Modality: CBCT
Slice 114 of 159
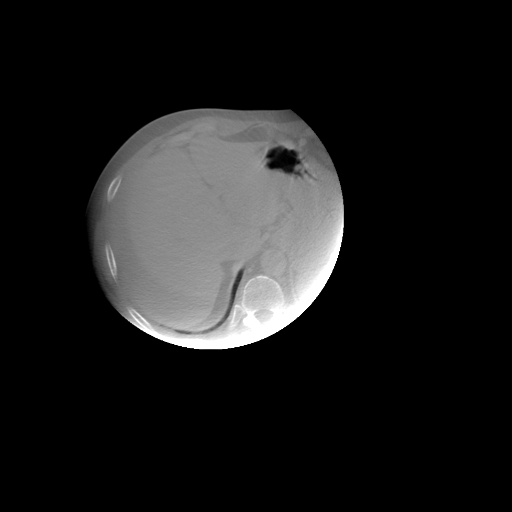